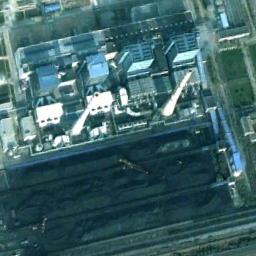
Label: thermal_power_station